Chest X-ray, AP view. Patient: 39 years old, sex M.
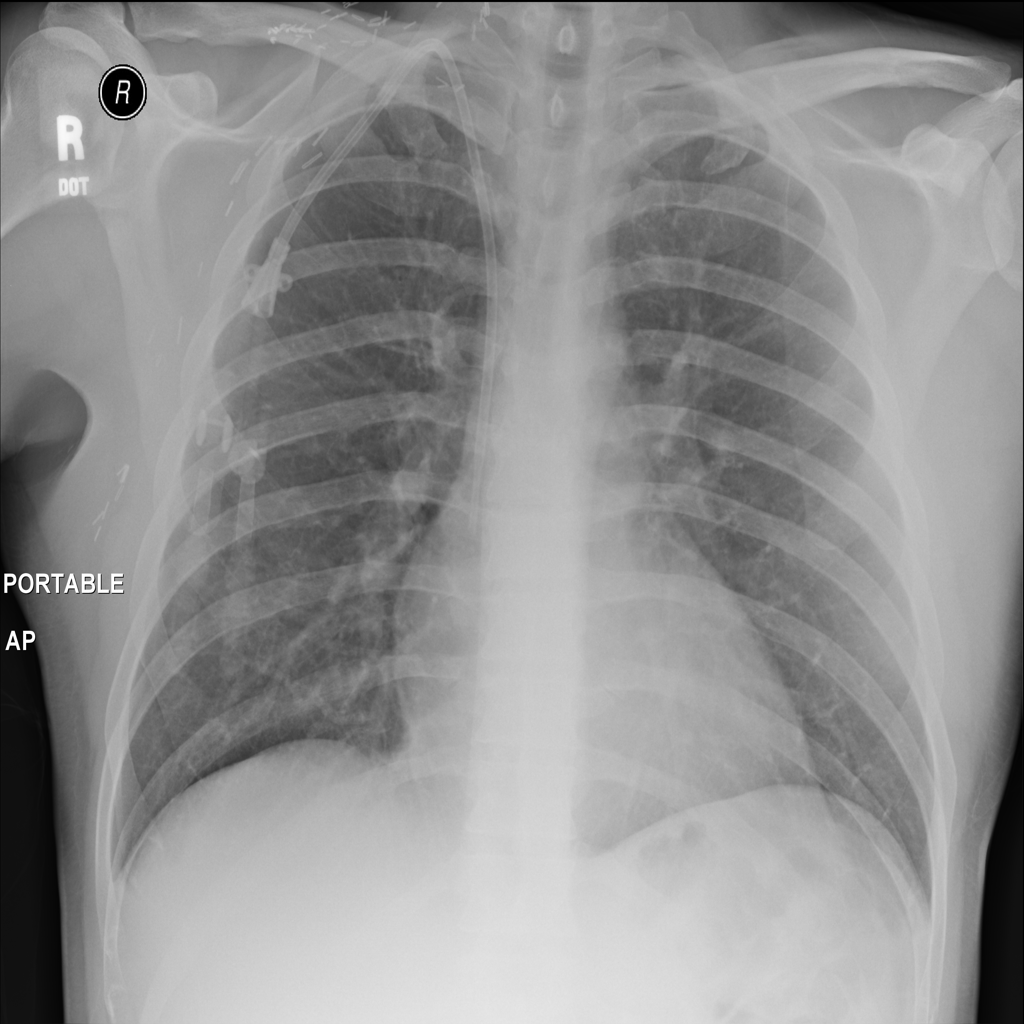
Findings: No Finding